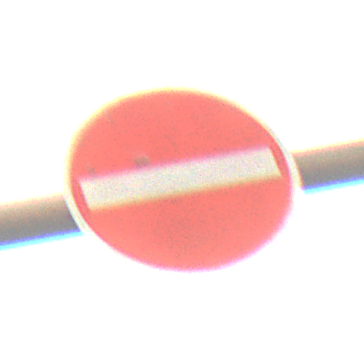
Verkehrszeichen: VerbotDerEinfahrt
Umgebung: Outdoor, RoadRail
Tageszeit: SunriseSunset
Wetter: Clear
Licht: Natural
Jahreszeit: NotSpecified
Kontrast: LowContrast